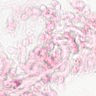
Metastatic tissue present: no